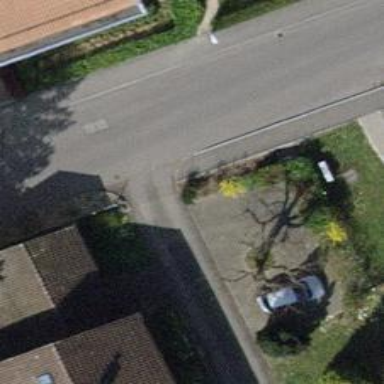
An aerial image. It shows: Asphalt footpath with unmarked crossing.